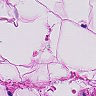
Metastatic tissue present: no